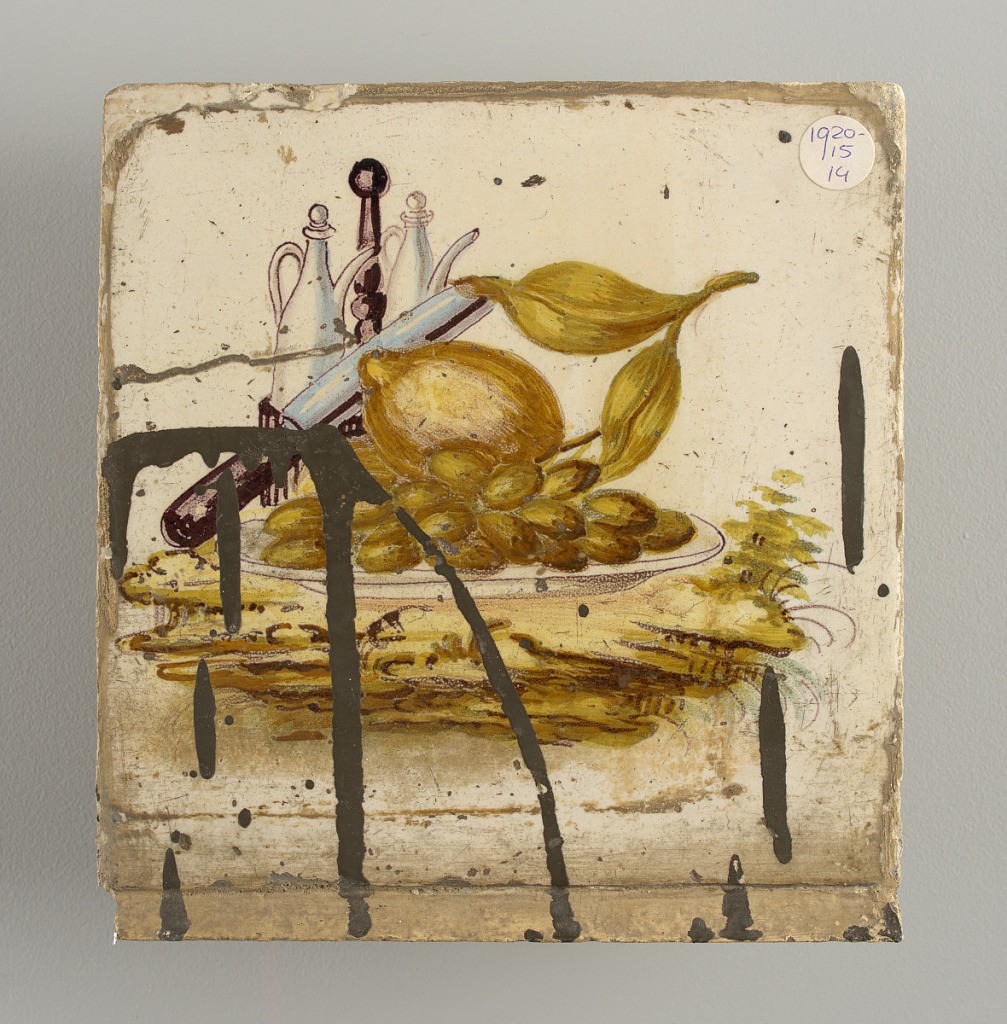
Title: Tile
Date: late 18th–early 19th century
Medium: Earthenware, glazed and high frie decorated
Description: Still life of lemon and grapes on a plate, a knife, and oil and vinegar flasks.